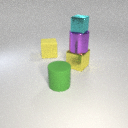
large yellow metal cube in front of large yellow rubber cube